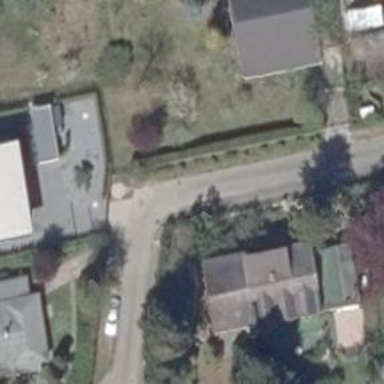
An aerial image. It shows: Residential road with sidewalk on the left side.